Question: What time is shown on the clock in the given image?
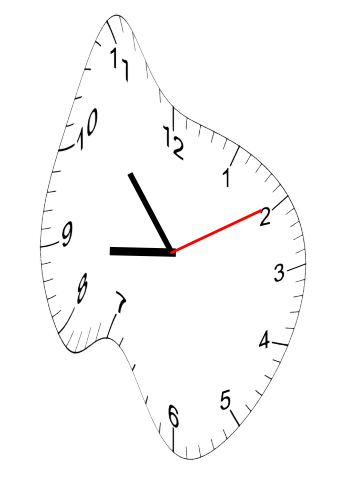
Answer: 08:53:10